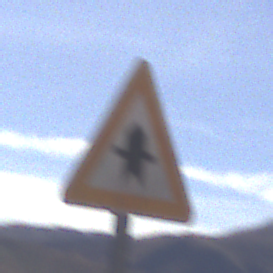
Verkehrszeichen: Vorfahrt
Umgebung: Outdoor, Nature
Tageszeit: Midday
Wetter: Clear
Licht: Natural
Jahreszeit: NotSpecified
Kontrast: HighContrast